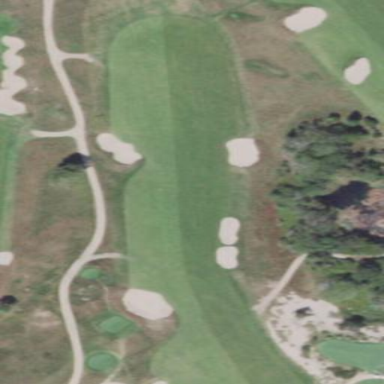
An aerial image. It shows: Area of rough grass used for golf.